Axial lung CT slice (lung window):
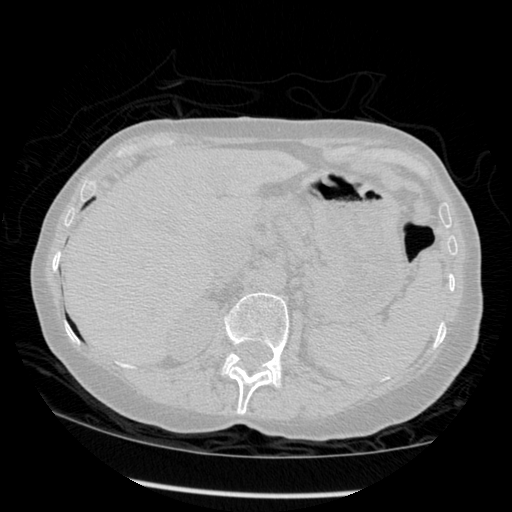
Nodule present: no